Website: lowes
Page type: billing-address
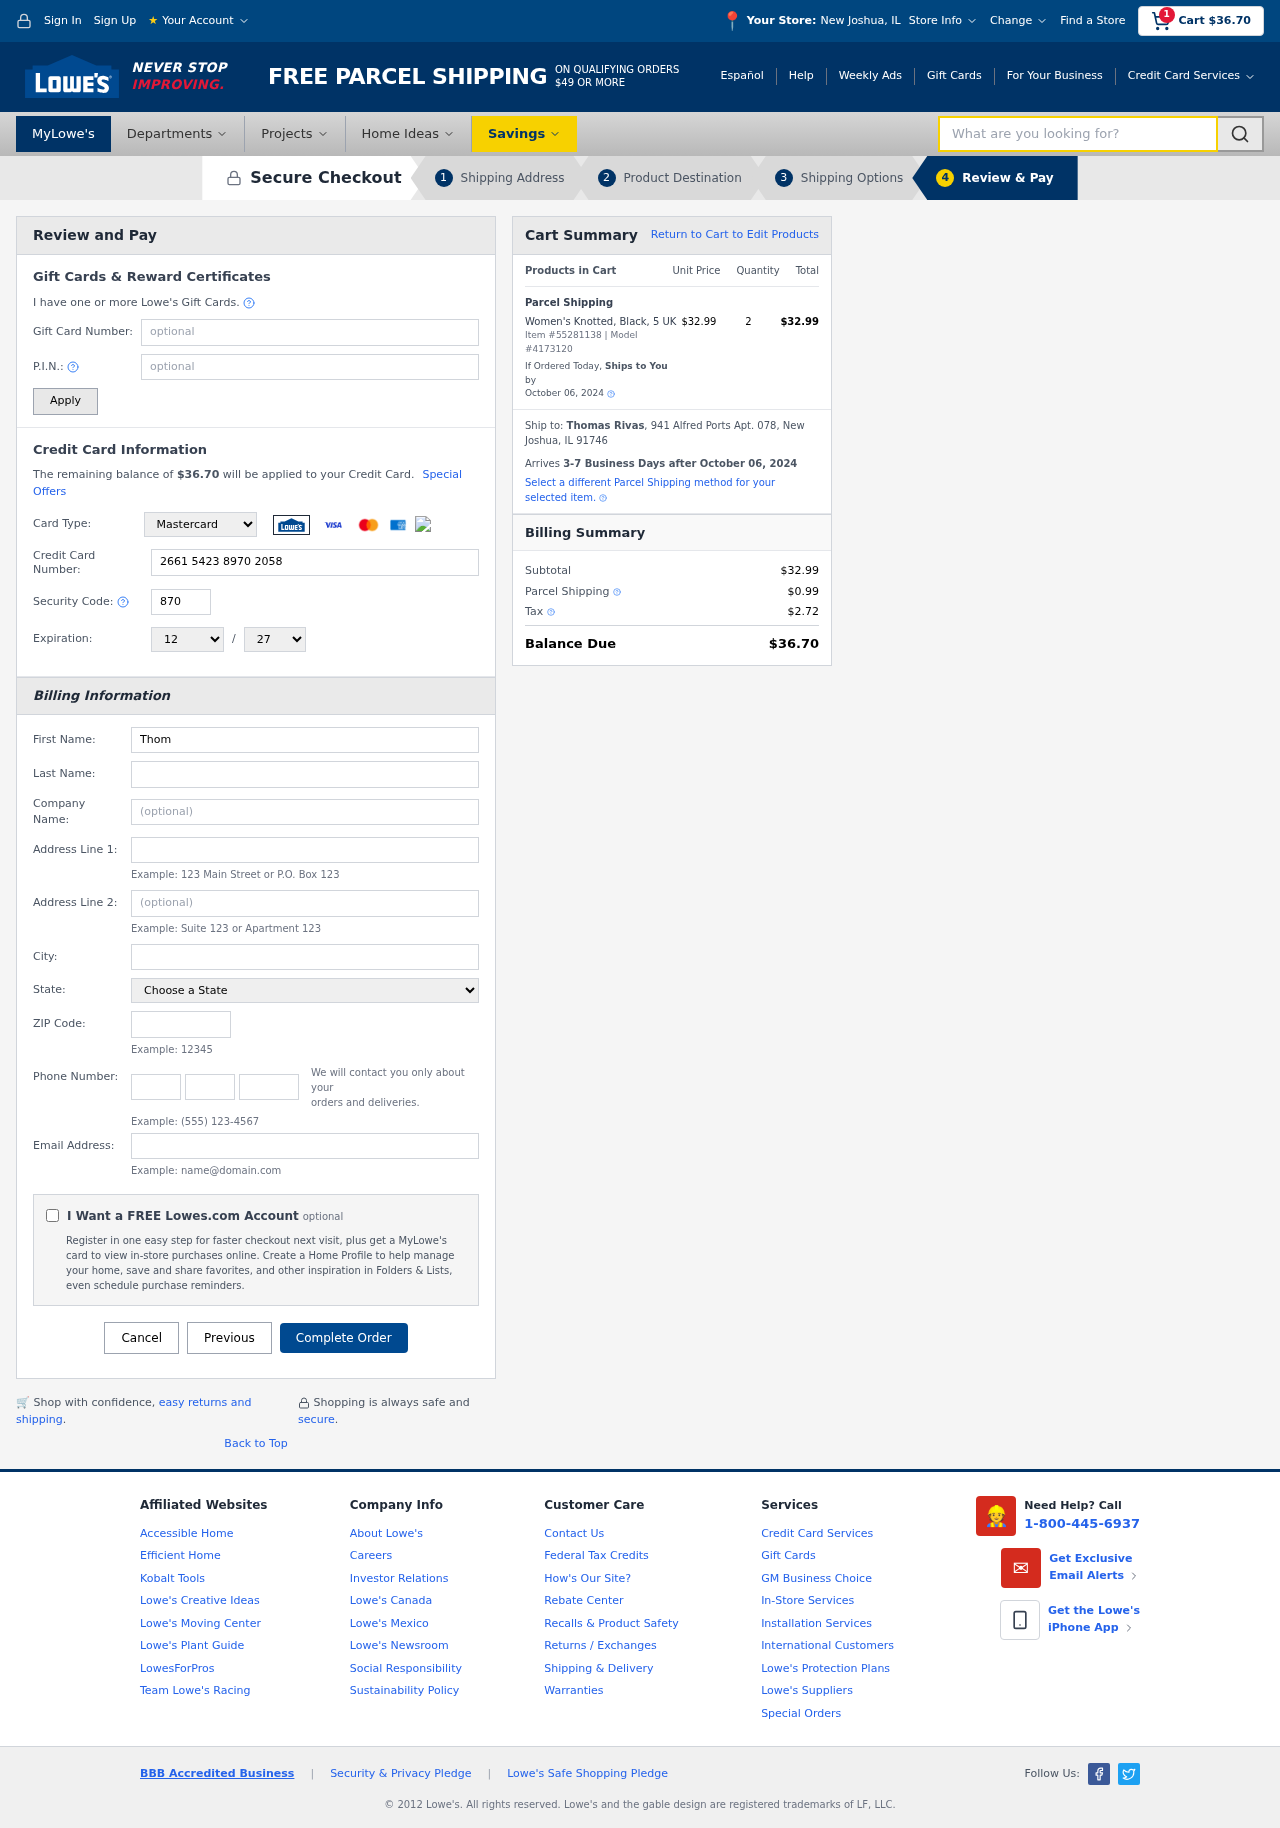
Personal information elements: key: PII_CARD_CVV
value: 870
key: PII_CARD_EXPIRY_MONTH
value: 12
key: PII_CARD_EXPIRY_YEAR
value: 27
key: PII_CARD_NUMBER
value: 2661 5423 8970 2058
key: PII_CARD_TYPE
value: Mastercard
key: PII_CITY
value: New Joshua
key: PII_CITY_STATE
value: New Joshua, IL
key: PII_COMPANY
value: Lin and Sons
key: PII_EMAIL
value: trivas@yahoo.com
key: PII_FIRSTNAME
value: Thomas
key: PII_FULLNAME
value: Thomas Rivas
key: PII_LASTNAME
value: Rivas
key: PII_PHONE_AREA
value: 762
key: PII_PHONE_PREFIX
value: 610
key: PII_PHONE_SUFFIX
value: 8288
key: PII_POSTCODE
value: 91746
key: PII_STATE
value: Illinois
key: PII_STREET
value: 941 Alfred Ports Apt. 078
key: PII_STREET2
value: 67743 John Plain Apt. 610
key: PII_CITY_STATE_ZIP
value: New Joshua, IL 91746
Product elements: key: PRODUCT1_NAME
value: Women's Knotted, Black, 5 UK
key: PRODUCT1_PRICE
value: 32.99
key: PRODUCT1_QUANTITY
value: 2
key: PRODUCT_ITEM_NUMBER
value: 55281138
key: PRODUCT_MODEL_NUMBER
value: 4173120
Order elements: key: ORDER_SUBTOTAL
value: $36.70
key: ORDER_TOTAL
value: $36.70
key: ORDER_SHIPPING_DATE
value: October 06, 2024
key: ORDER_SUBTOTAL
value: $32.99
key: ORDER_DELIVERY_DATE
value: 3-7 Business Days after October 06, 2024
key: ORDER_SHIPPING_DATE2
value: October 06, 2024
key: ORDER_SUBTOTAL2
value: $32.99
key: ORDER_SHIPPING_COST
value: $0.99
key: ORDER_TAX
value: $2.72
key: ORDER_TOTAL2
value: $36.70
Search elements: key: HEADER_SEARCH
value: What are you looking for?